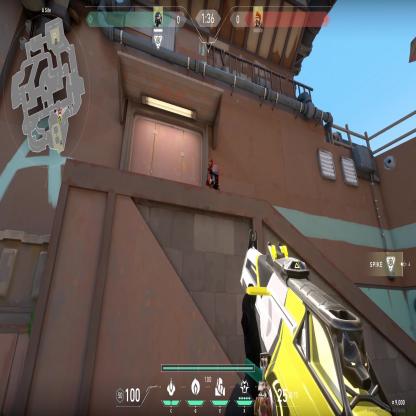
Label: enemy